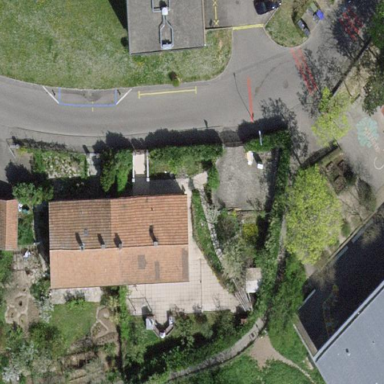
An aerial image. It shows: Garden surrounded by fence.